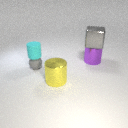
small gray rubber sphere below small cyan rubber cylinder